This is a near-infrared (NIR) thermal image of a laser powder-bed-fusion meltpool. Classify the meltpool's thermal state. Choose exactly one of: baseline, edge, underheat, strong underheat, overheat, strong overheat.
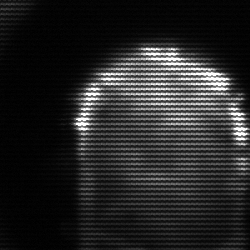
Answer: baseline